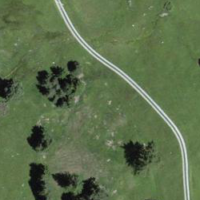
EUNIS habitat code: 26
Species observed at this site:
Carex hostiana
Horminum pyrenaicum
Gymnadenia conopsea